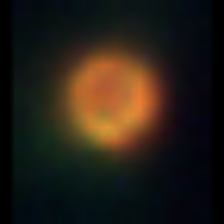
Taxon: NanoPlankton
Group: Other